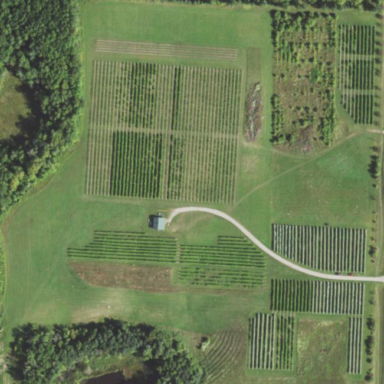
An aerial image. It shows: Vineyard.